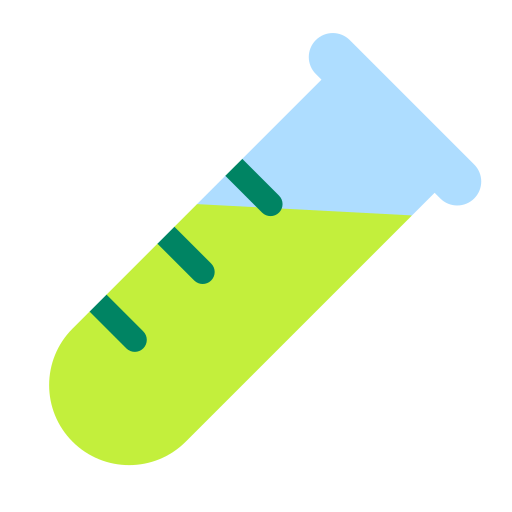
test tube flat